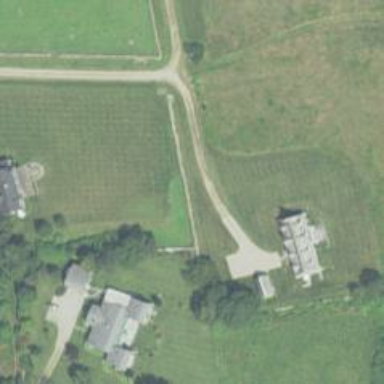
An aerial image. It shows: Driveway.